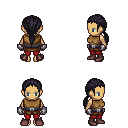
a pixel art fantasy rpg character, female body template, human, tanned skin, leather chest armor, red pants, raven ponytail hairstyle, metal gloves, maroon shoes, four views (front, back, left, right), 2x2 character sprite sheet, small pixel art, hard edges, no anti-aliasing